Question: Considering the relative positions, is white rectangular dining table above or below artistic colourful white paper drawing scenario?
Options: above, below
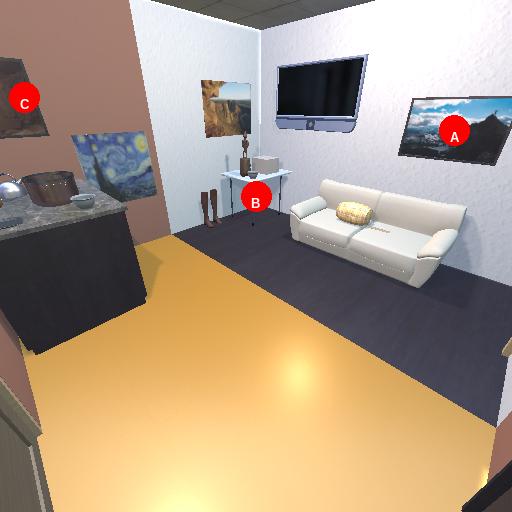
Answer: above